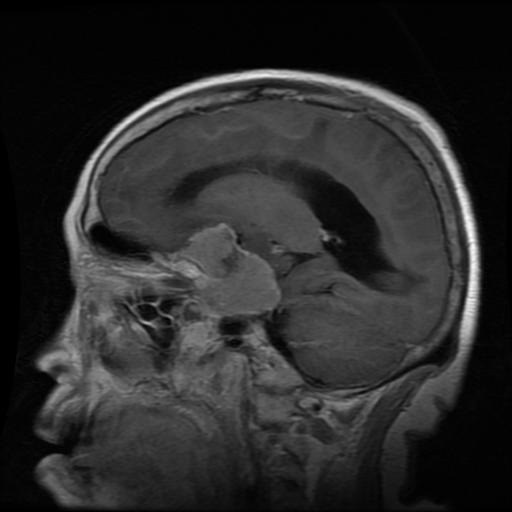
Label: meningioma